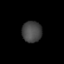
Tissue: lung
Cell type: Fibroblasts
Senescence score: 0.604
Nuclear area (px): 413
Mean DAPI intensity: 70.029